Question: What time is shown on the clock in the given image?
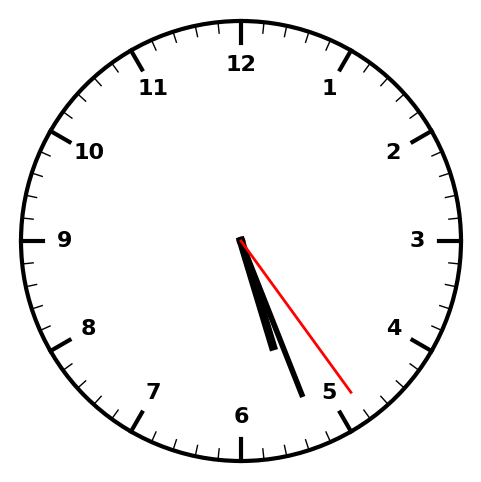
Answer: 05:26:24